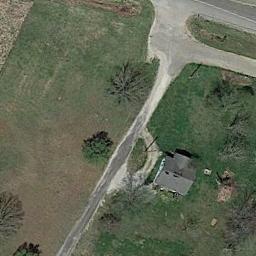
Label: sparse_residential